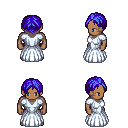
a pixel art fantasy rpg character, male body template, human, dark skin, underdress, metal pants, blue parted hairstyle, ghillies, four views (front, back, left, right), 2x2 character sprite sheet, small pixel art, hard edges, no anti-aliasing